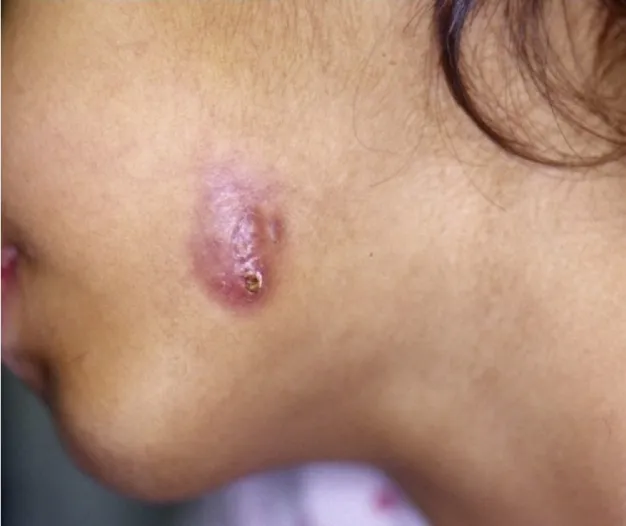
A case treated outside our clinic with excisional biopsy of the skin lesion. One month later, the patient was referred to our clinic with recurrence. A) The appearance at the time of presentation to our clinic. There is recurrence with chronic inflammation at the site of the scar.
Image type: medical_photograph (skin_photograph)